Question: I encounter this exception when I try to updating a record with following statement.
'''
UPDATE GroupTable SET groupId=100 WHERE groupId=101
'''
I tested the statement under SQLite Manager of Firefox plug-in, and it works.
The error message is as following image. It crashed at the 'os_win_c.cs', the method named 'getTempname()'.

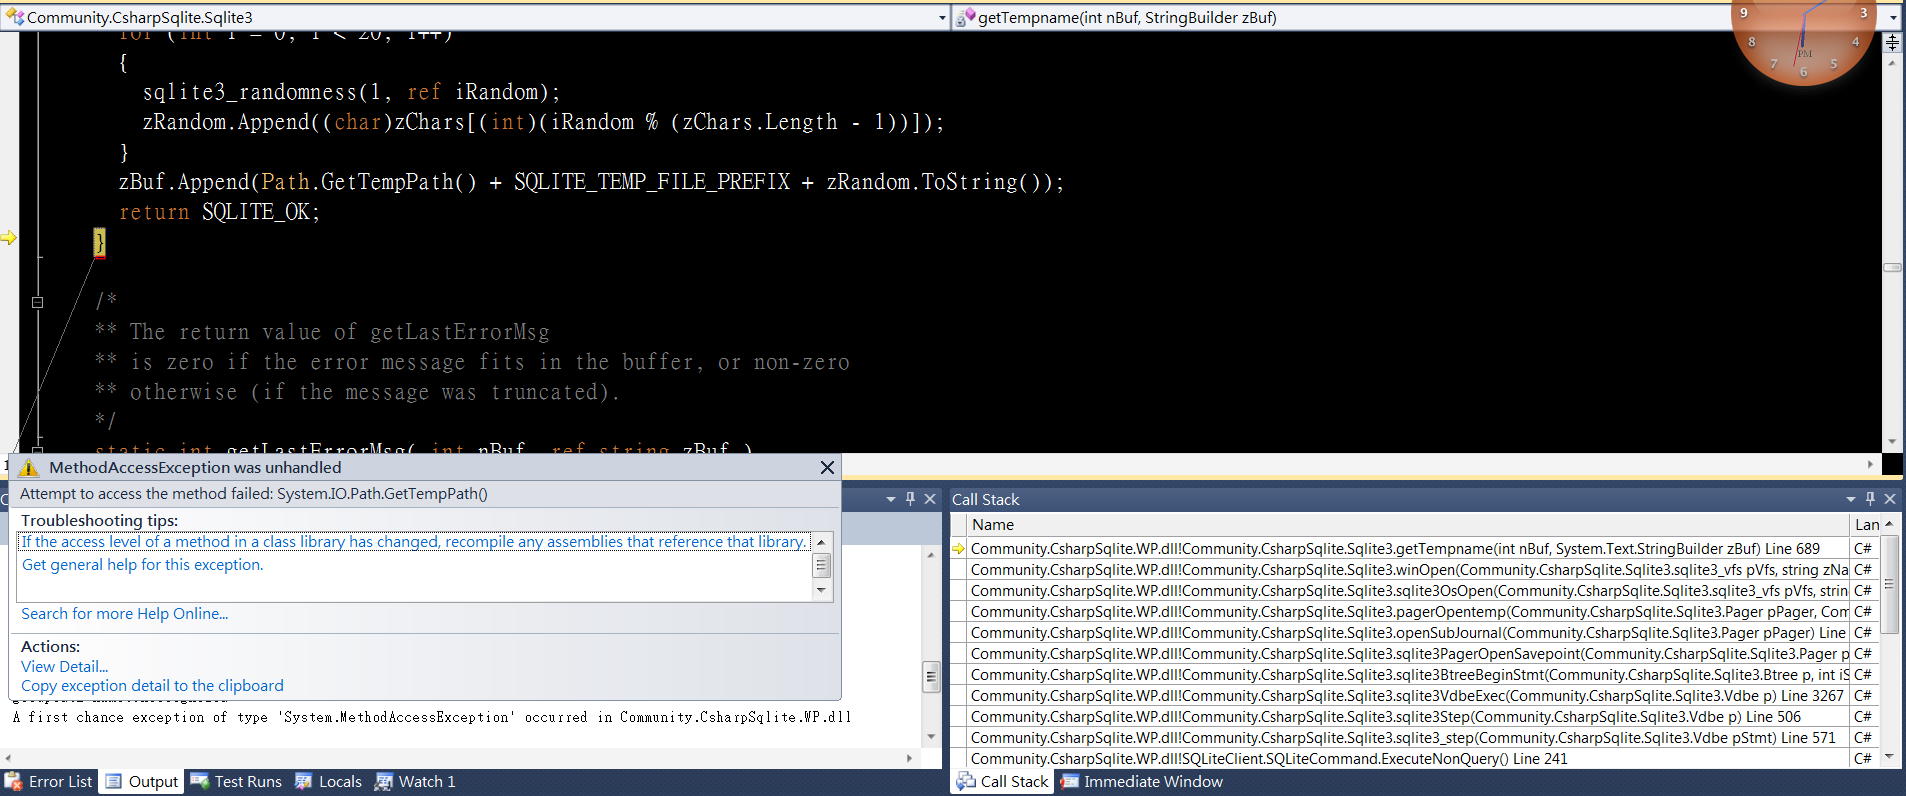
Answer: Well, I modified the original codes and fixed this bug.
The 'Path.GetTempPath()' doesn't work because the sandbox enviroment. It has no access right.
I fixed by following codes. And it works now.
'''
static int getTempname(int nBuf, StringBuilder zBuf)
{
const string zChars = "abcdefghijklmnopqrstuvwxyz0123456789";
StringBuilder zRandom = new StringBuilder(20);
i64 iRandom = 0;
for (int i = 0; i < 20; i++)
{
sqlite3_randomness(1, ref iRandom);
zRandom.Append((char)zChars[(int)(iRandom % (zChars.Length - 1))]);
}
//! Modified by Toro, 2011,05,10
string tmpDir = "tmpDir";
IsolatedStorageFile store = IsolatedStorageFile.GetUserStoreForApplication();
store.CreateDirectory(tmpDir);
//zBuf.Append(Path.GetTempPath() + SQLITE_TEMP_FILE_PREFIX + zRandom.ToString());
zBuf.Append(tmpDir + "/" + SQLITE_TEMP_FILE_PREFIX + zRandom.ToString());
return SQLITE_OK;
}
'''
The above patch will result in an extra folder 'tmpDir' in the isolatedstorage, and the temp files won't be deleted automatically, so it needs to be delete by self. I tried to delete those files in 'tmpDir' in the method of 'winClose' inside 'os_win_c.cs', and I found it will result in crash when I do 'VACUUM'. Finally, I delete those tmp files when I closed the database. The following is a Dispose method in 'SQLiteConnection' class.
'''
public void Dispose()
{
if (_open)
{
// Original codes for close sqlite database
Sqlite3.sqlite3_close(_db);
_db = null;
_open = false;
// Clear tmp files in tmpDir, added by Toro 2011,05,13
IsolatedStorageFile store = IsolatedStorageFile.GetUserStoreForApplication();
string tmpDir = "tmpDir";
if (store.DirectoryExists(tmpDir) == false) return;
string searchPath = System.IO.Path.Combine(tmpDir, "*.*");
foreach (string file in store.GetFileNames(searchPath)) {
store.DeleteFile(System.IO.Path.Combine(tmpDir, file));
}
}
}
'''